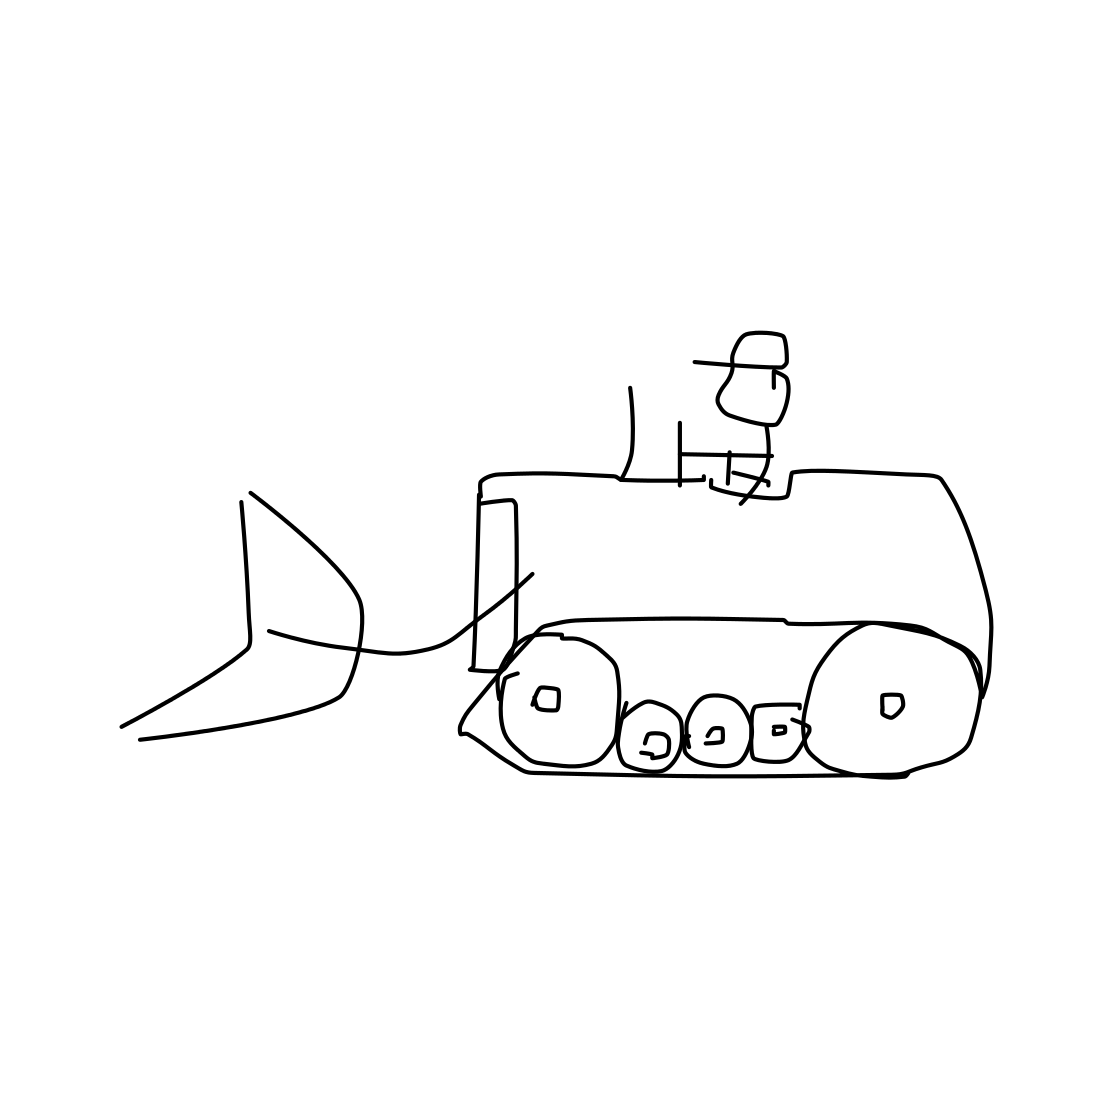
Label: bulldozer